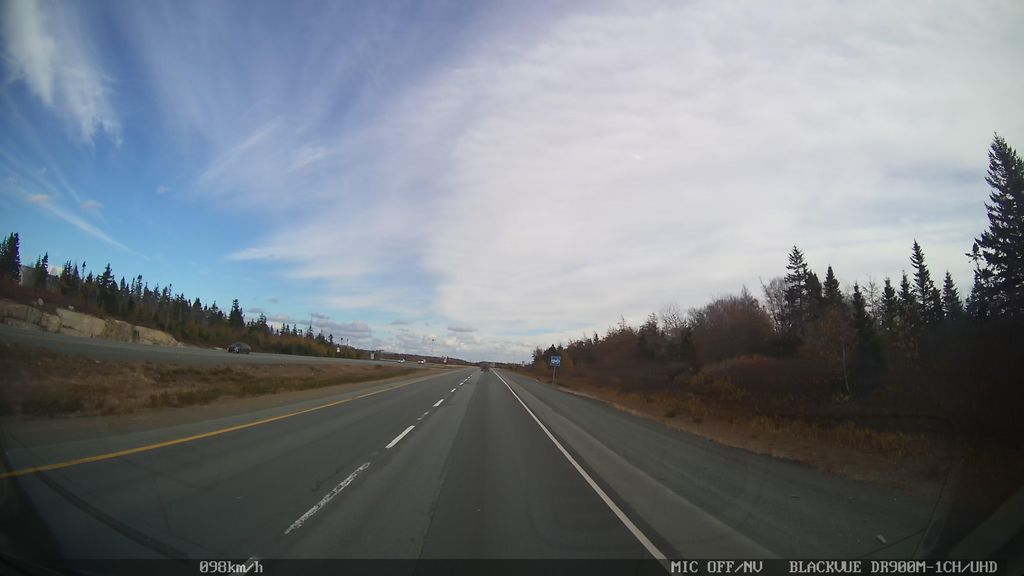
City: halifax